You are looking at a signal-to-image encoding: consecutive vibration samples arranged as the rows of a grayscale square. Determine the bearing's health state. Answer with exactly one of: normal, inner_race, outer_race, ball.
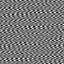
Answer: outer_race